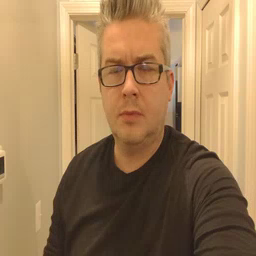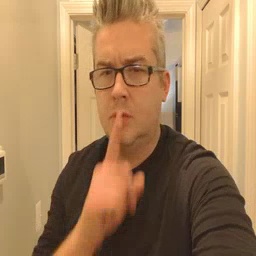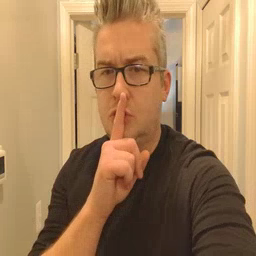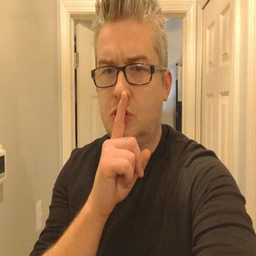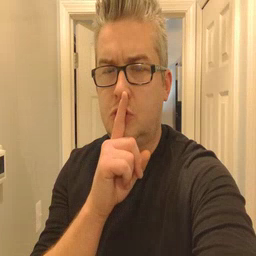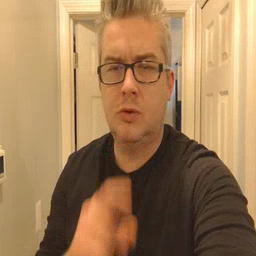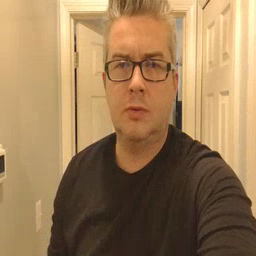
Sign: shhh